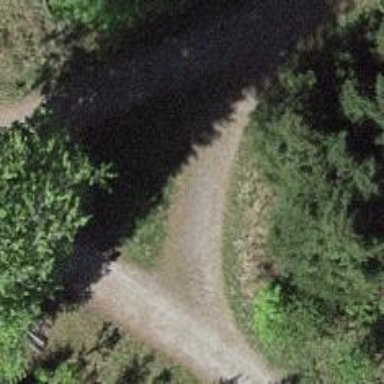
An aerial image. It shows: Track with fine gravel surface. The track type is grade 2.